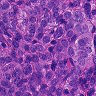
Metastatic tissue present: yes